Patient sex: M
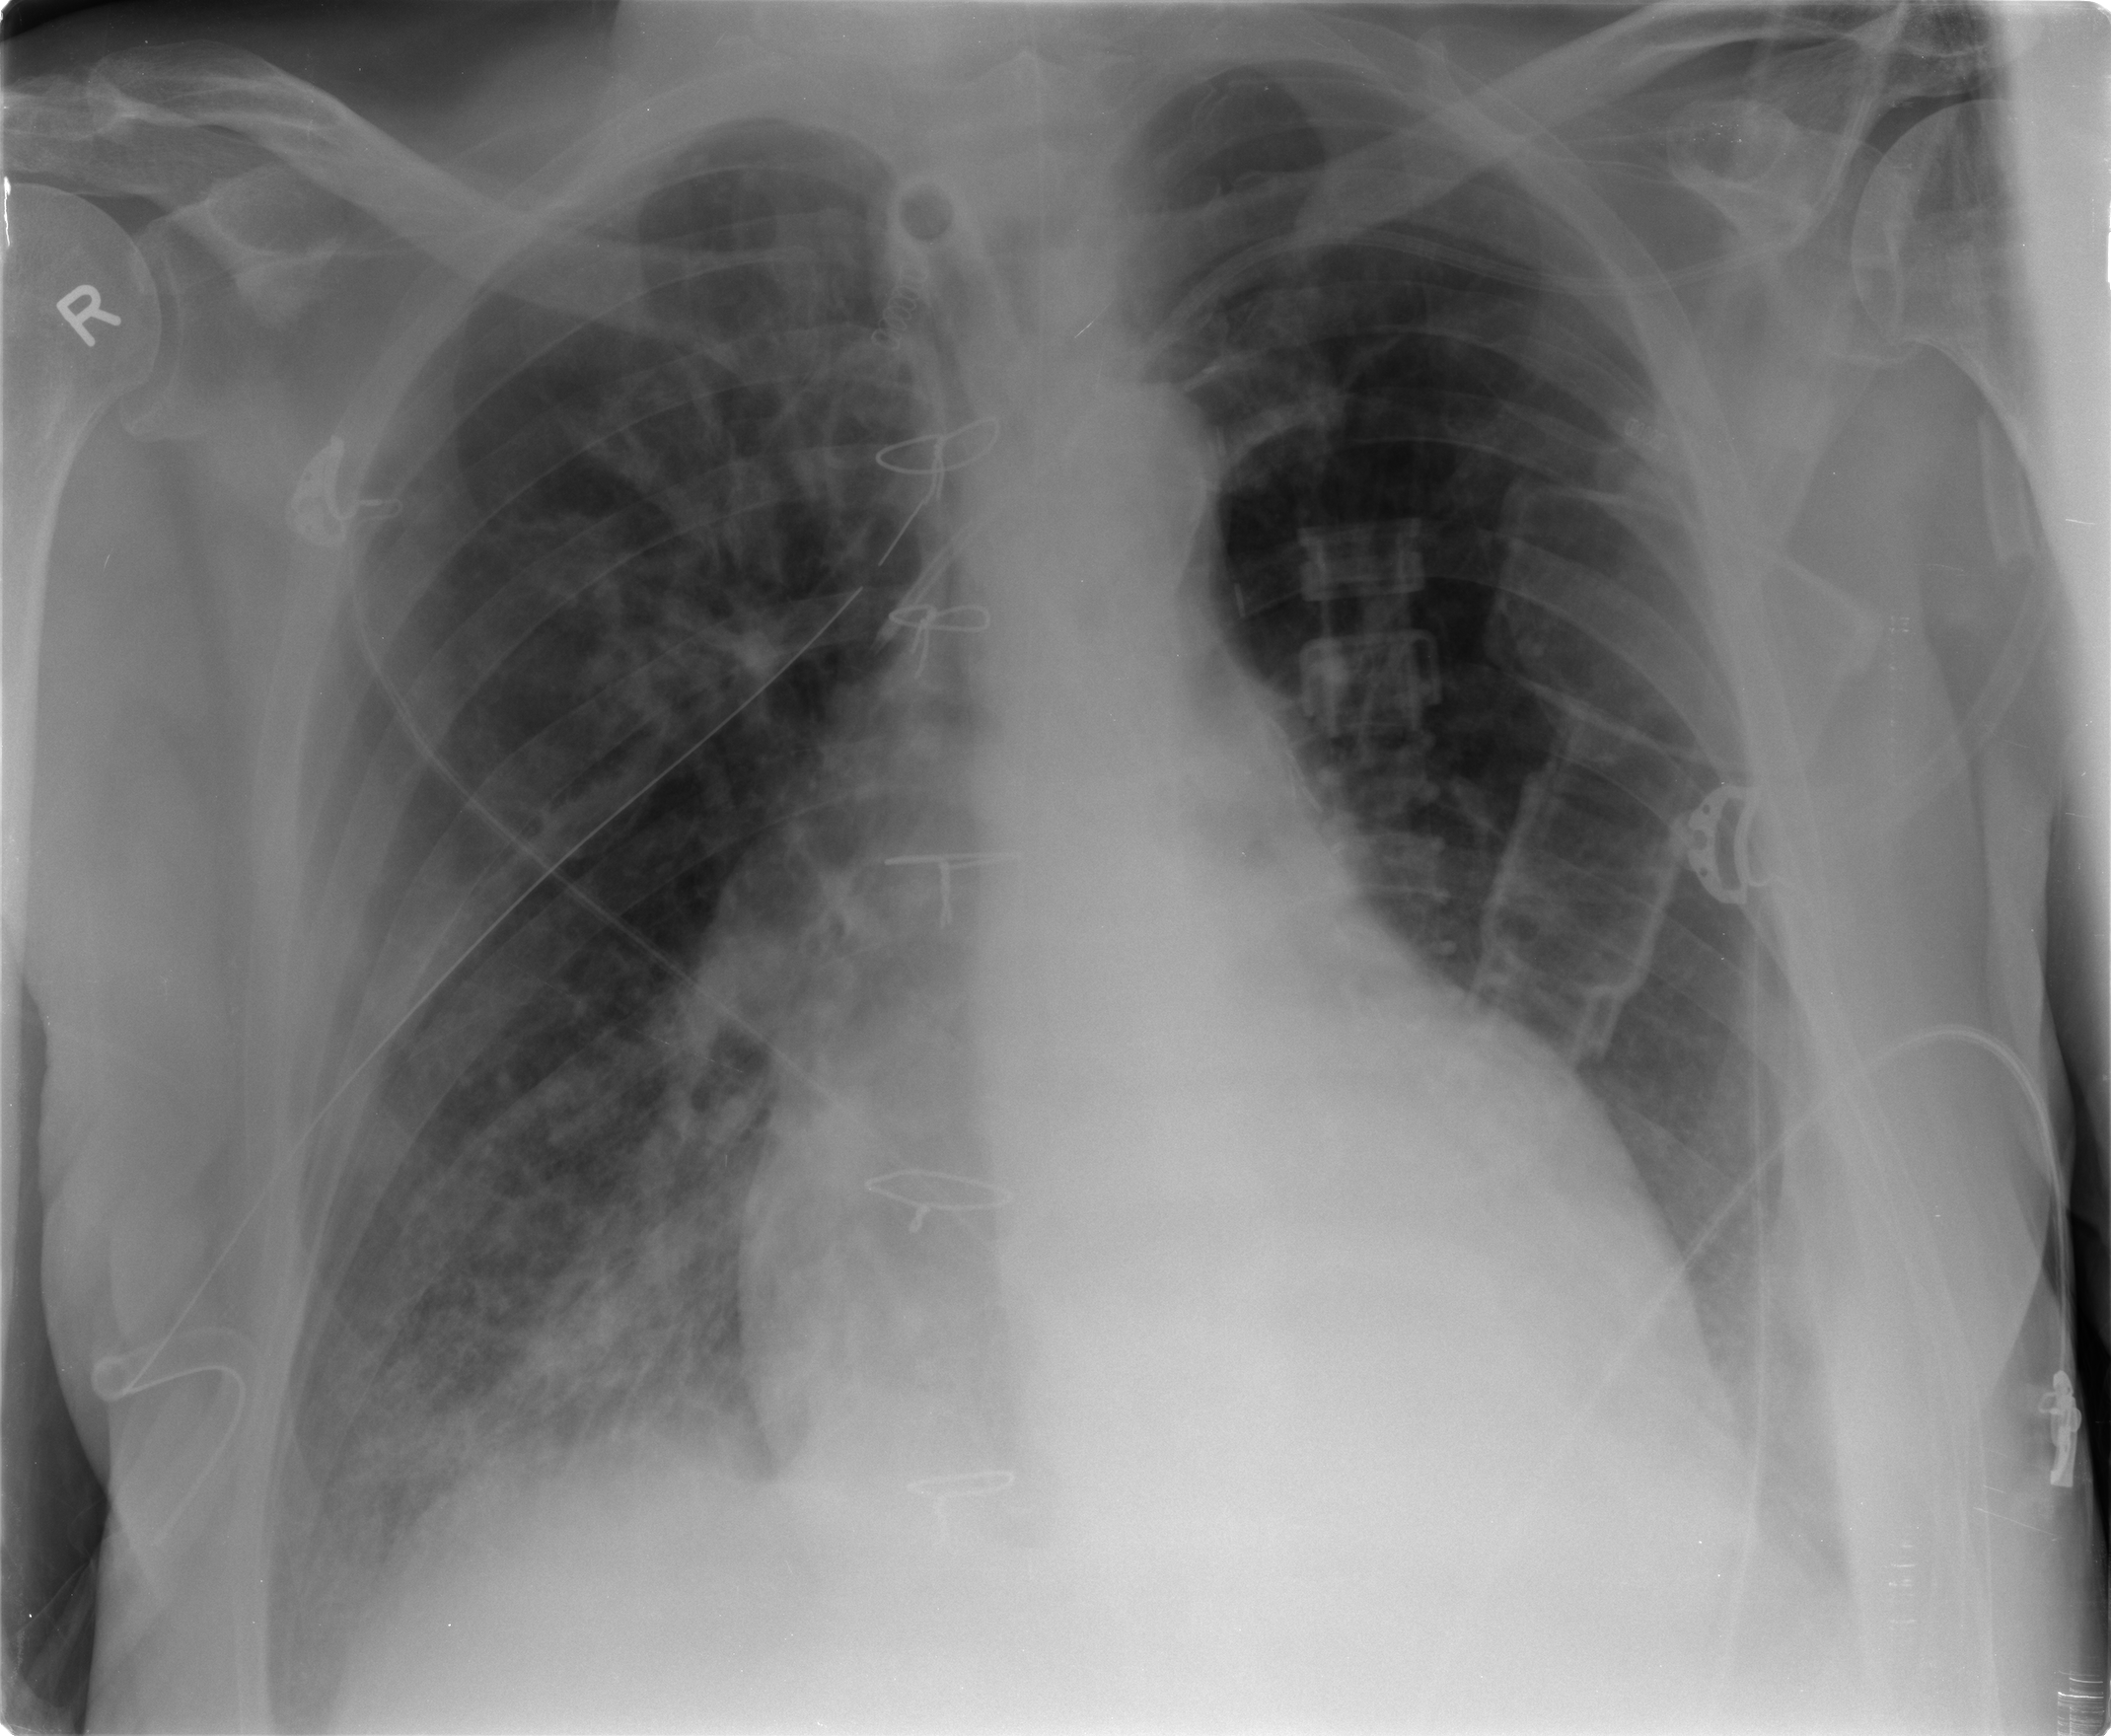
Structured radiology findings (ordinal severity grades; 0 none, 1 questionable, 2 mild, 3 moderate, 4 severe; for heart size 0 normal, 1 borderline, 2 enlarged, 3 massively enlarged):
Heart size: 2
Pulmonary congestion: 2
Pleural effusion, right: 2
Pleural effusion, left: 2
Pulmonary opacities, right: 2
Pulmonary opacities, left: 0
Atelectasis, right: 2
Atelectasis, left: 1